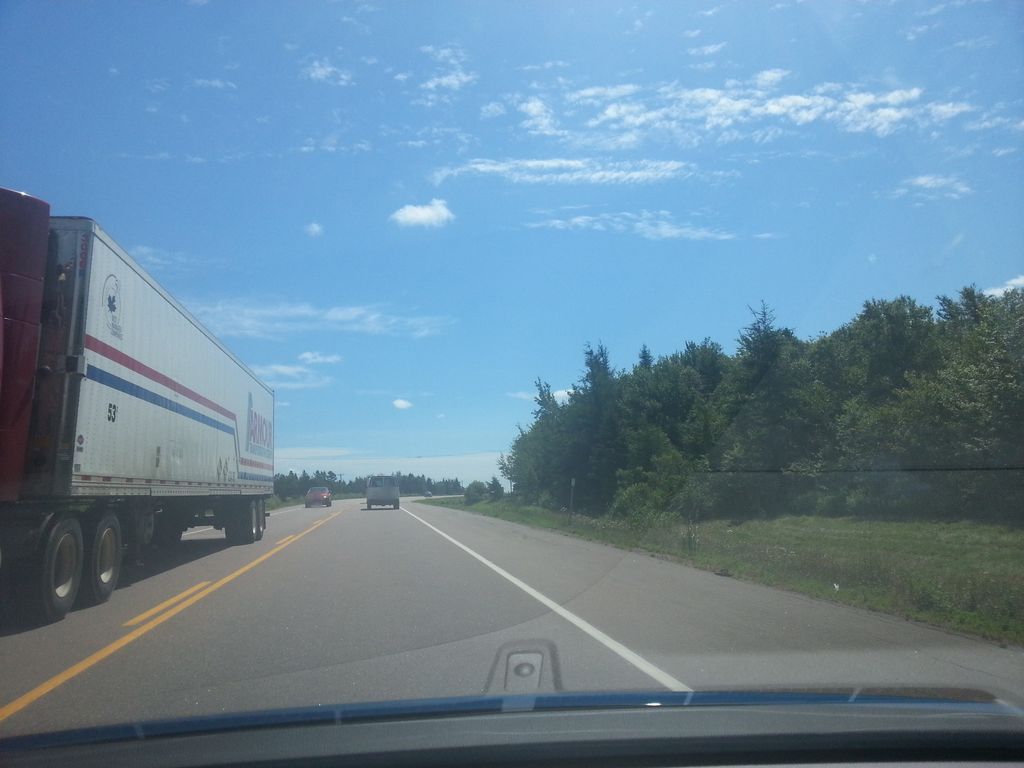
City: charlottetown